Aerial crown-view tile of a tropical tree (Barro Colorado Island, Panama), acquired 20250915:
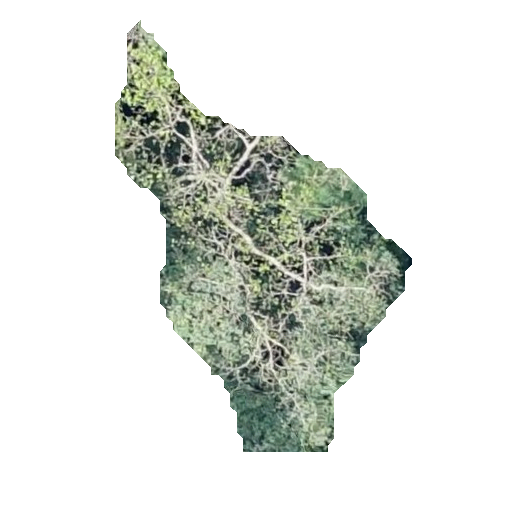
Species: Ficus obtusifolia
GBIF accepted scientific name: Ficus obtusifolia
Crown area: 90.897 m²